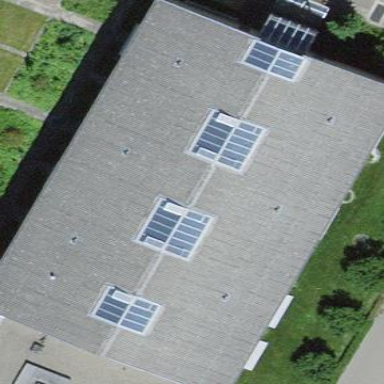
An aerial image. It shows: The building has gabled roof.